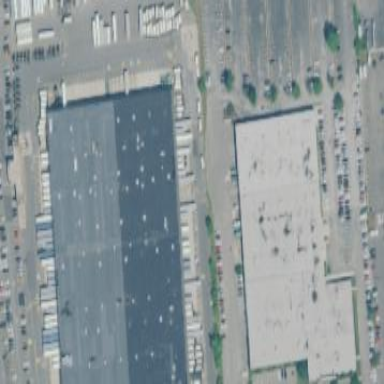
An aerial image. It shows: Post depot building.